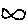
Label: fish